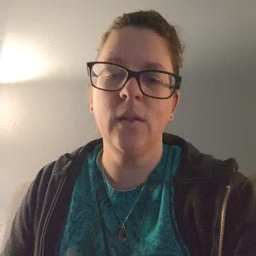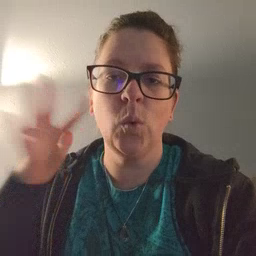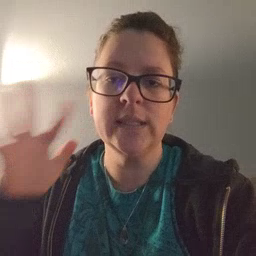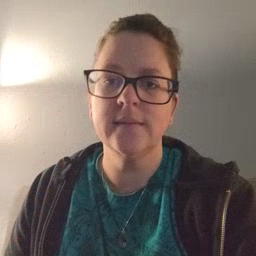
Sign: noisy